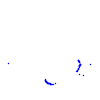
Particle: kaon